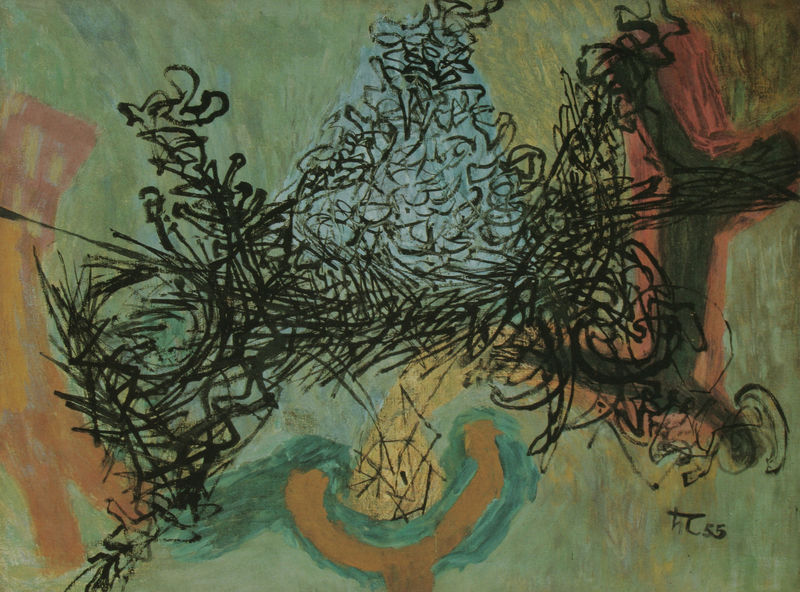
Titel: Nestbau III
Künstler: Hann Trier
Standort: Köln
Institution: Galerie Rudolf Zwirner
Schlagwörter: blau, gelb, grün, braun, grau, orange, pastell, schwarz, ölbild, blüte, rot, beige, signatur, öl, zweige, rosa, schräg, kreis, pferd, reiter, chaos, hellblau, schrift, bogen, abstrakt, farben, fläche, modern, dunkelgrün, formen, hellgrün, linien, wild, korb, striche, abstraktion, tusche, form, strich, halbkreis, diagonal, nest, netz, hellgelb, gestrichelt, ocer, gekritzel, unregelmäßig, netzwerk, haare, acrylfarbe, gekrizzel, ypsilon